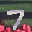
Label: 7